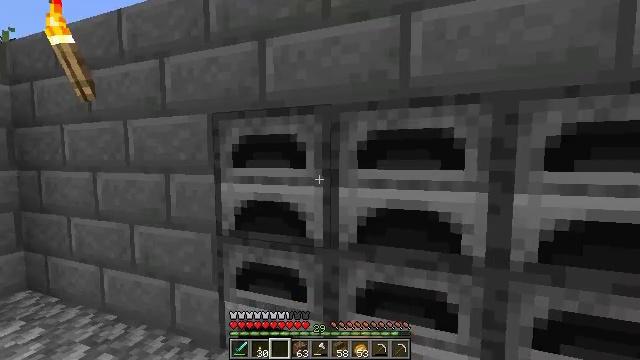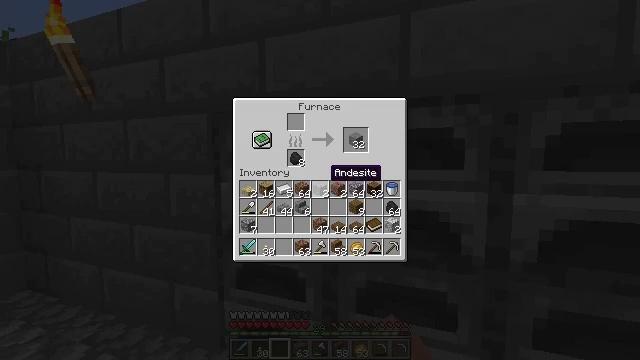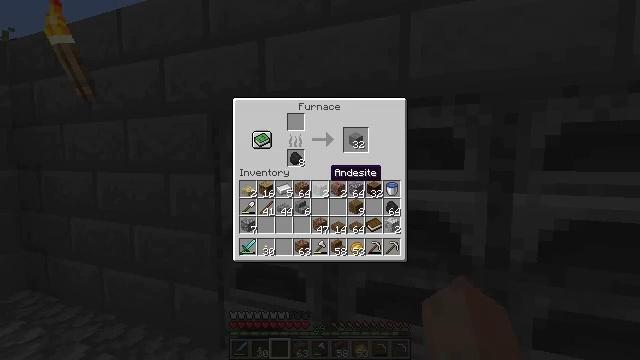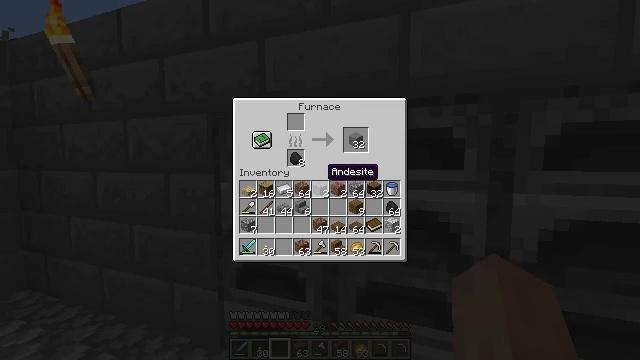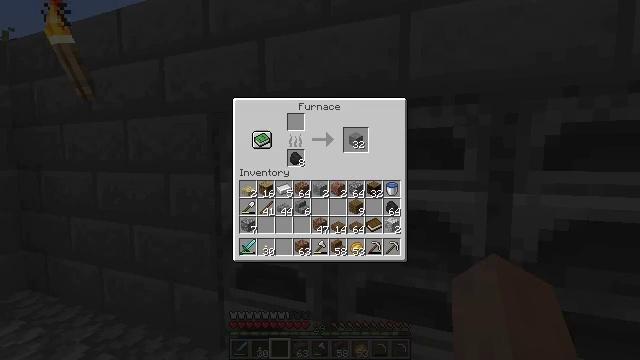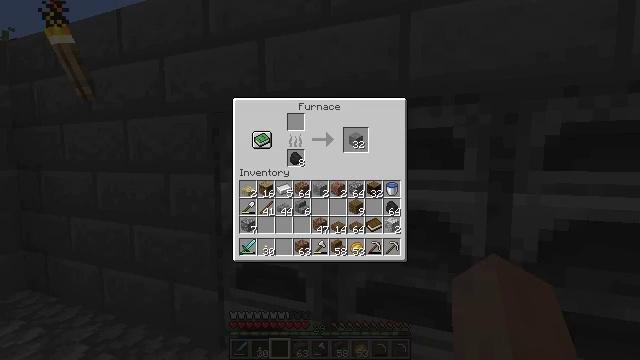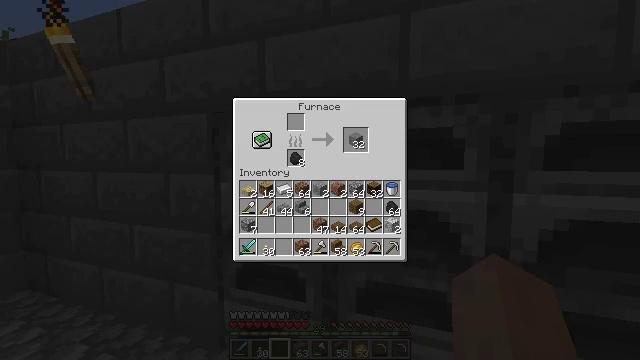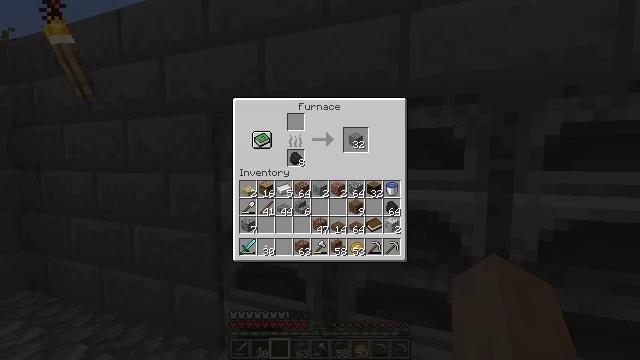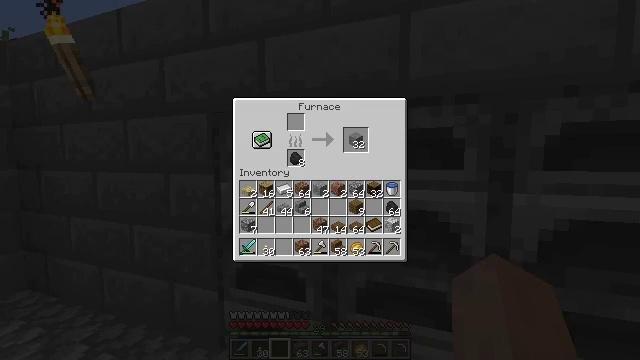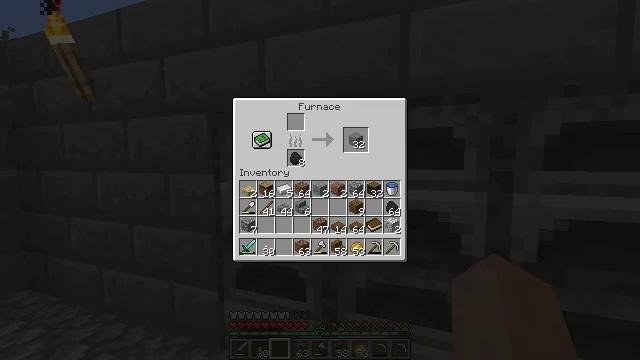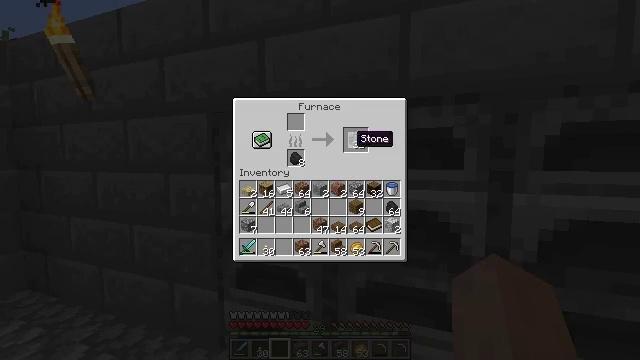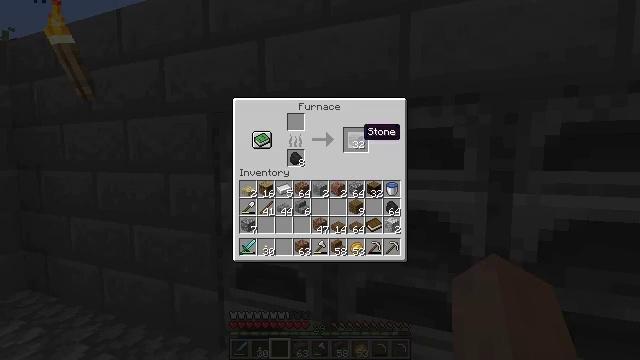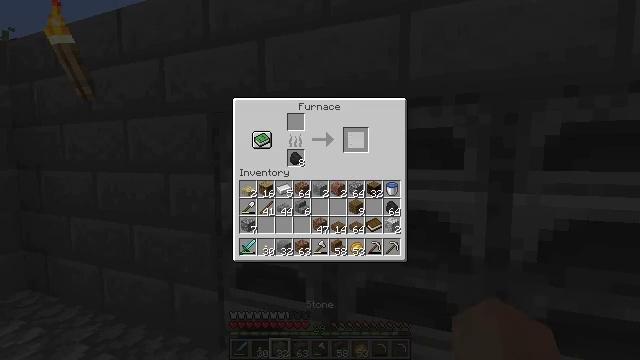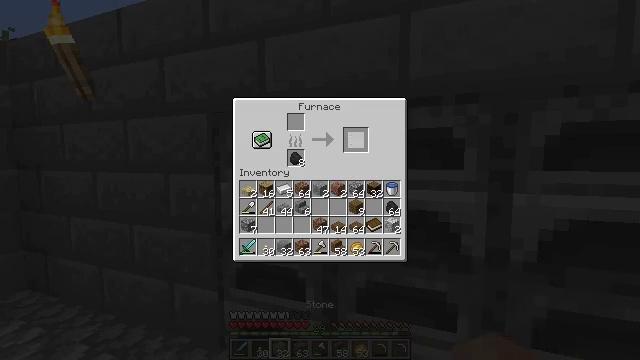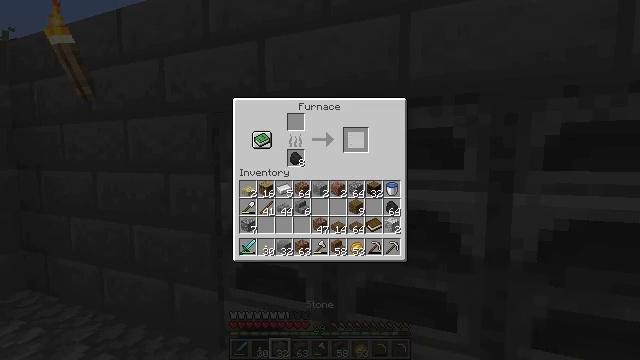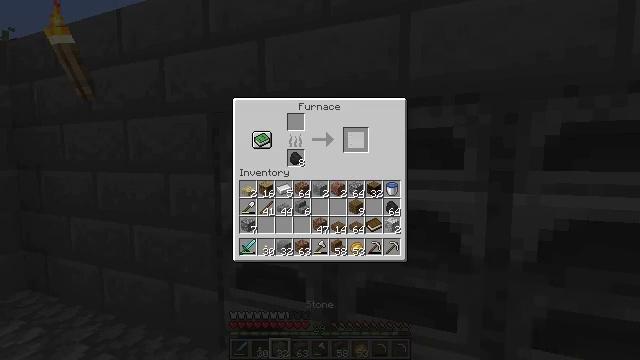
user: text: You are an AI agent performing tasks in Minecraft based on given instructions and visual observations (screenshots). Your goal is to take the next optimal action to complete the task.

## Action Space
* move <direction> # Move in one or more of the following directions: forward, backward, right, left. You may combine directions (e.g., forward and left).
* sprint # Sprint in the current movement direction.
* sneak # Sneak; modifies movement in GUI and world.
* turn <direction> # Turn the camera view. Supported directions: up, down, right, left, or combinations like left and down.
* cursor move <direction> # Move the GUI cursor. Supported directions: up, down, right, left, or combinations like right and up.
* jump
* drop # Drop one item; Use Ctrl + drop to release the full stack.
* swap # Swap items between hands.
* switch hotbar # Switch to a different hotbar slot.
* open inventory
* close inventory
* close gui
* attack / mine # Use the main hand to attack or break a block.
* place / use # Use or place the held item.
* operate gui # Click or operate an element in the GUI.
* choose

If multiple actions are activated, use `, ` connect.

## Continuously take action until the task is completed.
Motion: motion action
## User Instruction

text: Use coal in a furnace to smelt cobblestone into stone.
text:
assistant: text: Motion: no_op
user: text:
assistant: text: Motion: no_op
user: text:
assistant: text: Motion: no_op
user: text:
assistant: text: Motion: sneak
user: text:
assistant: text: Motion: sneak
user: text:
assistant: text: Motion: sneak
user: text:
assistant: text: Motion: sneak
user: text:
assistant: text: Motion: sneak
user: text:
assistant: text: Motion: sneak
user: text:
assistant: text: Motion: sneak, cursor move right
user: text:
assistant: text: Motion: sneak
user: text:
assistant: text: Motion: sneak, operate gui
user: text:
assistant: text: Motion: sneak, operate gui
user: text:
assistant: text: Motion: sneak, operate gui
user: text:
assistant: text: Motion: sneak
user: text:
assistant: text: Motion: sneak
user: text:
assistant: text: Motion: close inventory
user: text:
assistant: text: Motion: turn right, close inventory
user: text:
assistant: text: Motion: turn right, close inventory
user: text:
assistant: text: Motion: turn right and up, close inventory
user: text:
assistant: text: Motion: turn right, use / place
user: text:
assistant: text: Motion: use / place
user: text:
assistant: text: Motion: use / place
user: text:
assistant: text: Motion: use / place
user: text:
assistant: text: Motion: no_op
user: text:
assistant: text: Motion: sneak, open gui
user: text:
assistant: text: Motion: sneak, cursor move right
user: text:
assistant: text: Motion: sneak, cursor move right
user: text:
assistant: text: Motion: sneak, cursor move right
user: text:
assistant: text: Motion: sneak